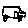
Label: car